Chest X-ray:
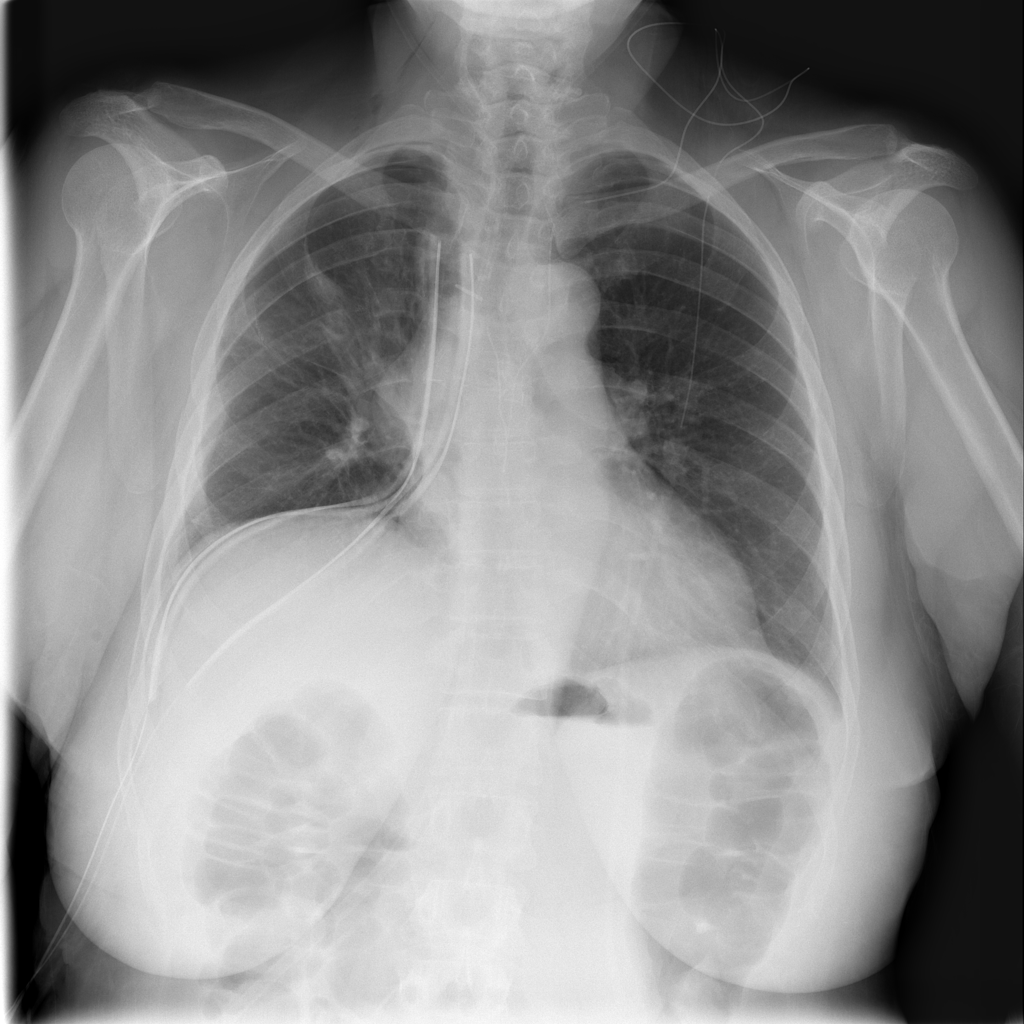
Findings: Consolidation
No abnormal finding: no